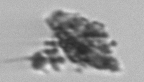
Label: detritus